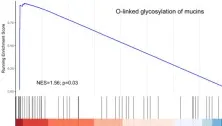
The expression of genes involved in mucin and mucopolysaccharide biosynthesis is up-regulating in IMCC. Gene enrichment analysis shows the activation of O-linked glycosylated mucins (C).
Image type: chart (chart)